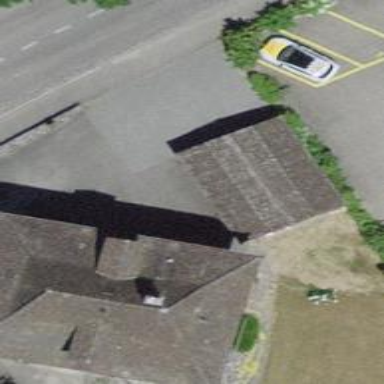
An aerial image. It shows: Garage.